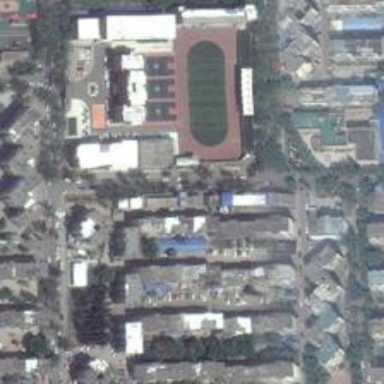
An oval football field with three small basketball court are encircled by lush plants .